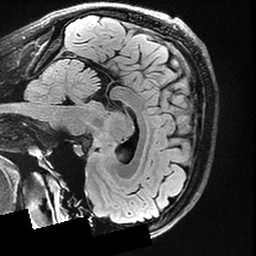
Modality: T2w
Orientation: sagittal
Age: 25
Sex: male
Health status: healthy
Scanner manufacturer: ge
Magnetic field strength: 3 T
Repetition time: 12 s
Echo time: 0.09548 s